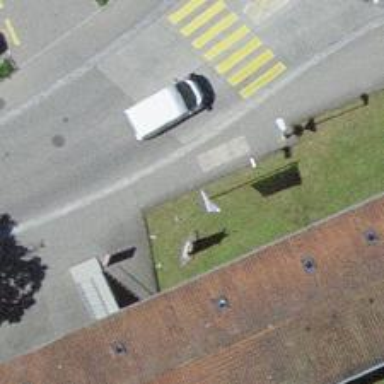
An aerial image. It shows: Bus stop with platform for public transport.